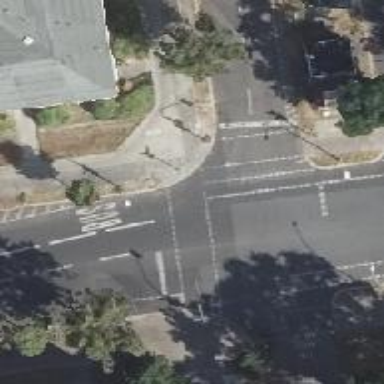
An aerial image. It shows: Road with traffic signals.